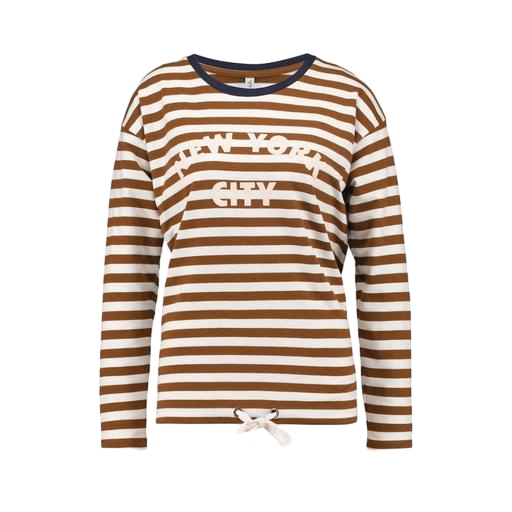
brown women's stripe t-shirt, long-sleeve t-shirt only macy, red women's striped long-sleeve t-shirt, white background